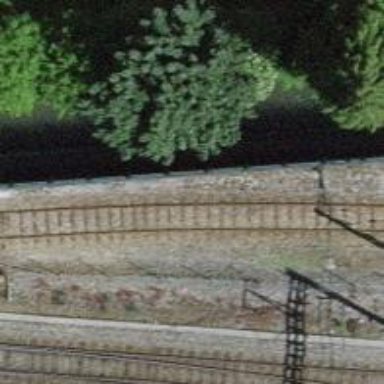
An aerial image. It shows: Railway yard with electrified tracks and single track.